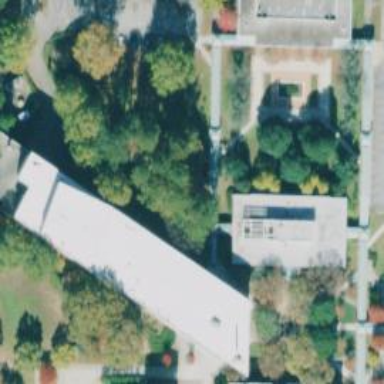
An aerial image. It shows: Library building.